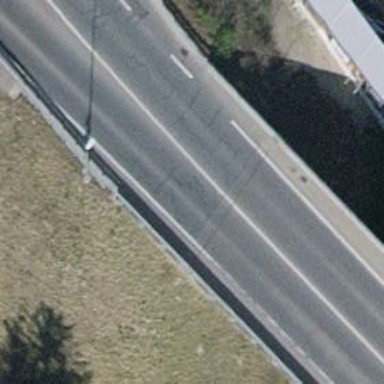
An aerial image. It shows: Asphalt road classified as tertiary.